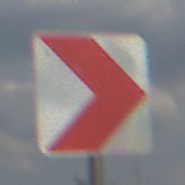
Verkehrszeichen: RichtungstafelnInKurvenKleinLinks
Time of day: MorningAfternoon
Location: Outdoor (Nature)
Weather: PartlyCloudy
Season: NotSpecified
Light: Natural